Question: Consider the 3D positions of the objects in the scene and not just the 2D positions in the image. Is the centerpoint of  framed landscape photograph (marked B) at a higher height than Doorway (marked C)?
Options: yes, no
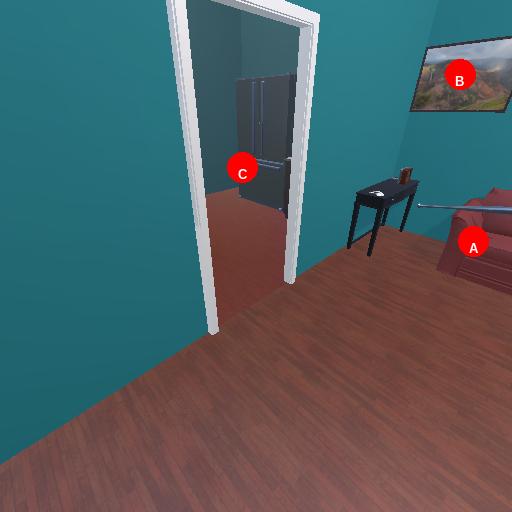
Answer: yes